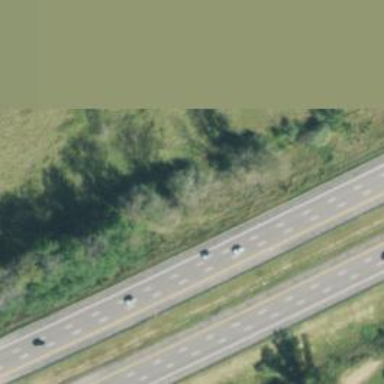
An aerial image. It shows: Asphalt motorway.